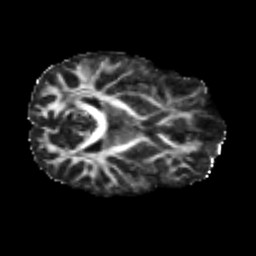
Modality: FA
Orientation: axial
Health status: ill
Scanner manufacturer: siemens
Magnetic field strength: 3 T
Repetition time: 6.8 s
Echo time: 0.097 s